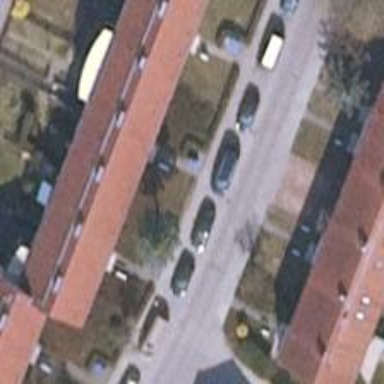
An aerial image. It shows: Paved residential road.